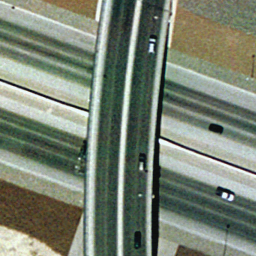
Label: overpass